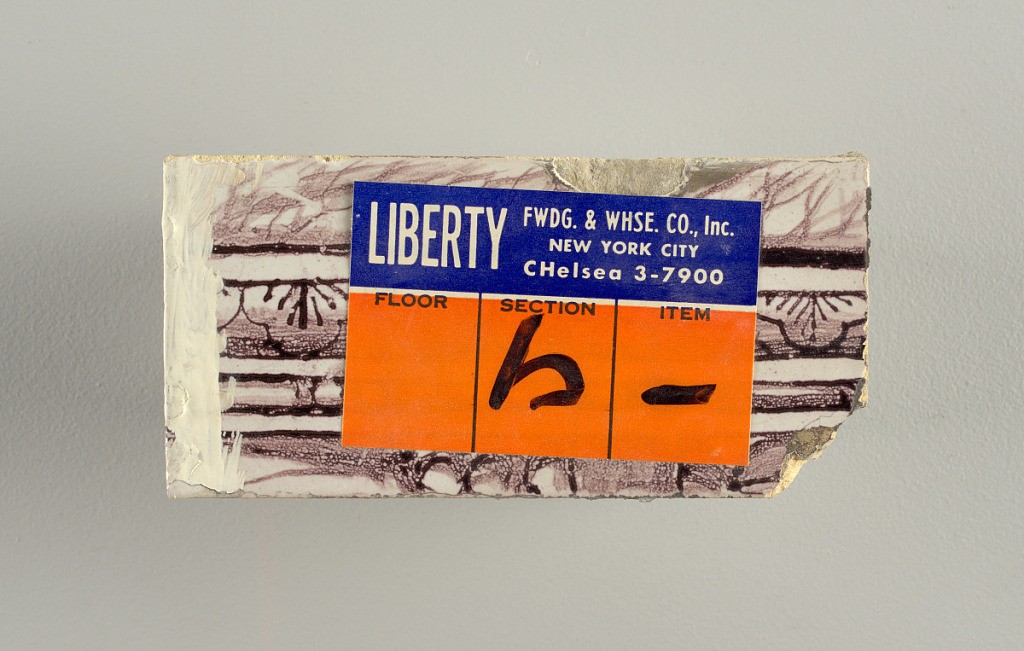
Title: Wall facing
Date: ca. 1725
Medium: tin-glazed earthenware, underglaze
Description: Two vertical rectangles, twenty-three tiles high.  A) Nine tiles wide at top; seven tiles wide at bottom.  B) Ten and one-half tiles wide.

Arabesque design of foliage.  A) with centered figure of Justice under a canopy.  B) with centered urn.